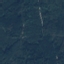
Label: Forest